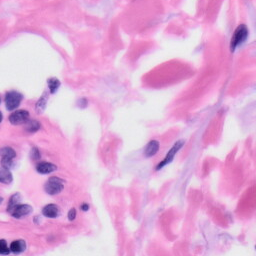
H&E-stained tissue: Skin